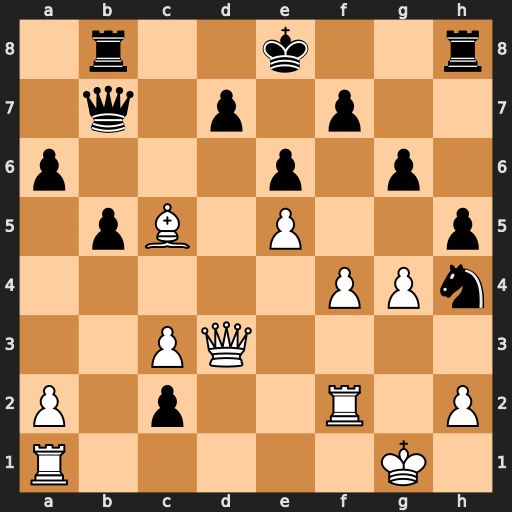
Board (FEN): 1r2k2r/1q1p1p2/p3p1p1/1pB1P2p/5PPn/2PQ4/P1p2R1P/R5K1
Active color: w
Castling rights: k
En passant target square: -
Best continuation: Qd6 Kd8 Qe7+ Kc8 Qxh4